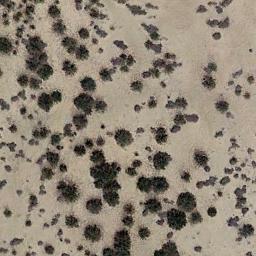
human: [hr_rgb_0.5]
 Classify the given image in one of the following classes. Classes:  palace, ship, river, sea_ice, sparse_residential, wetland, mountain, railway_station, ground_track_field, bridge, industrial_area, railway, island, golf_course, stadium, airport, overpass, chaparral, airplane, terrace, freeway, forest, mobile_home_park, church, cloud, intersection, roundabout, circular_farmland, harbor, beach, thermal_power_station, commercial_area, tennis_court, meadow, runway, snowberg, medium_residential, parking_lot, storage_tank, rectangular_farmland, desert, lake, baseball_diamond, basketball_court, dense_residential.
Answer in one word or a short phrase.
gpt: chaparral